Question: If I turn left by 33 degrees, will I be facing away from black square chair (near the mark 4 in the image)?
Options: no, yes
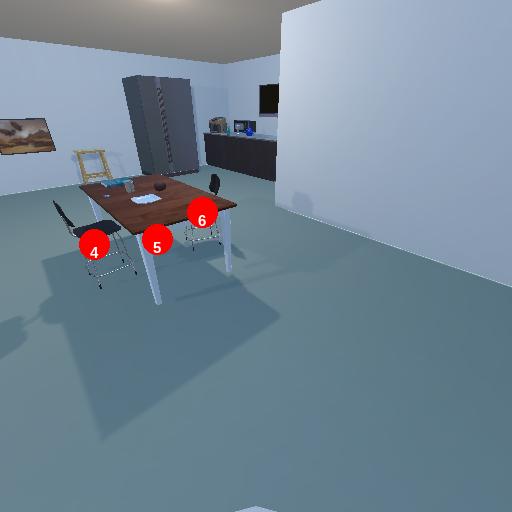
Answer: no